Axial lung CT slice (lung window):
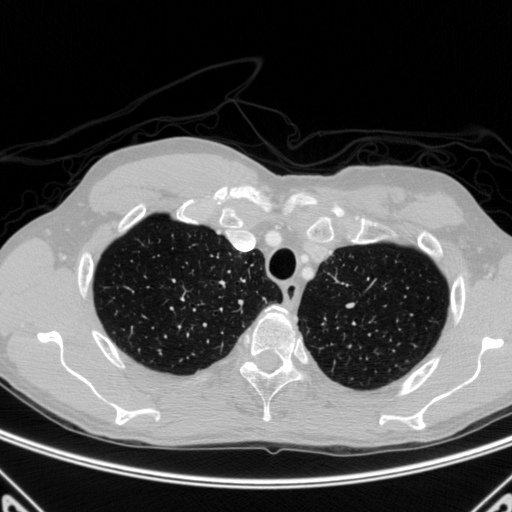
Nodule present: no